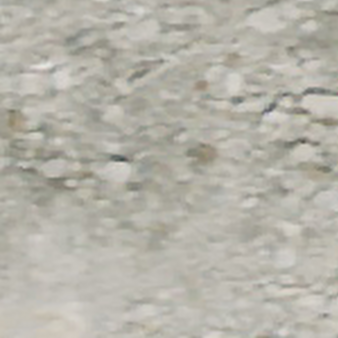
Label: other